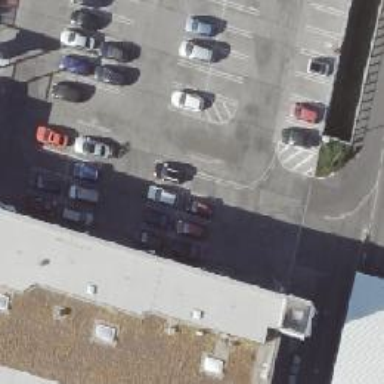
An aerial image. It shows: Asphalt parking aisle along service road.